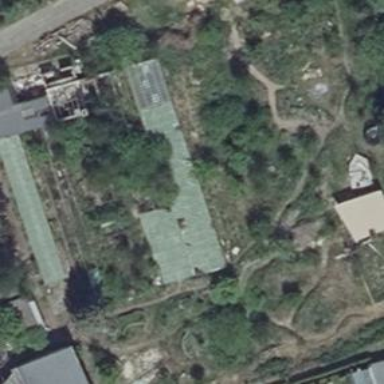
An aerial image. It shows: Greenhouse.